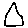
Label: house